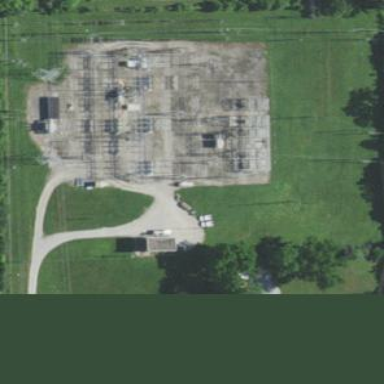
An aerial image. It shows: Power substation.